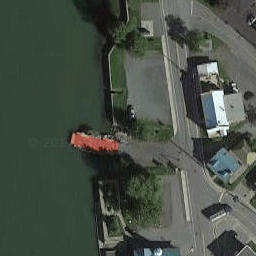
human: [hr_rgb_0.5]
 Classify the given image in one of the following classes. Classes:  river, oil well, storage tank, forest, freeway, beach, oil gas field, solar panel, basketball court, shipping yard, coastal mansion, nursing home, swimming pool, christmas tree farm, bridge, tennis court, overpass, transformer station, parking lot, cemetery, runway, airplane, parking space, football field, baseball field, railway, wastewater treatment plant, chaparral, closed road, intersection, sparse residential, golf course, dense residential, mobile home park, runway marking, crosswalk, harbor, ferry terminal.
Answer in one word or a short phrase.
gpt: ferry terminal